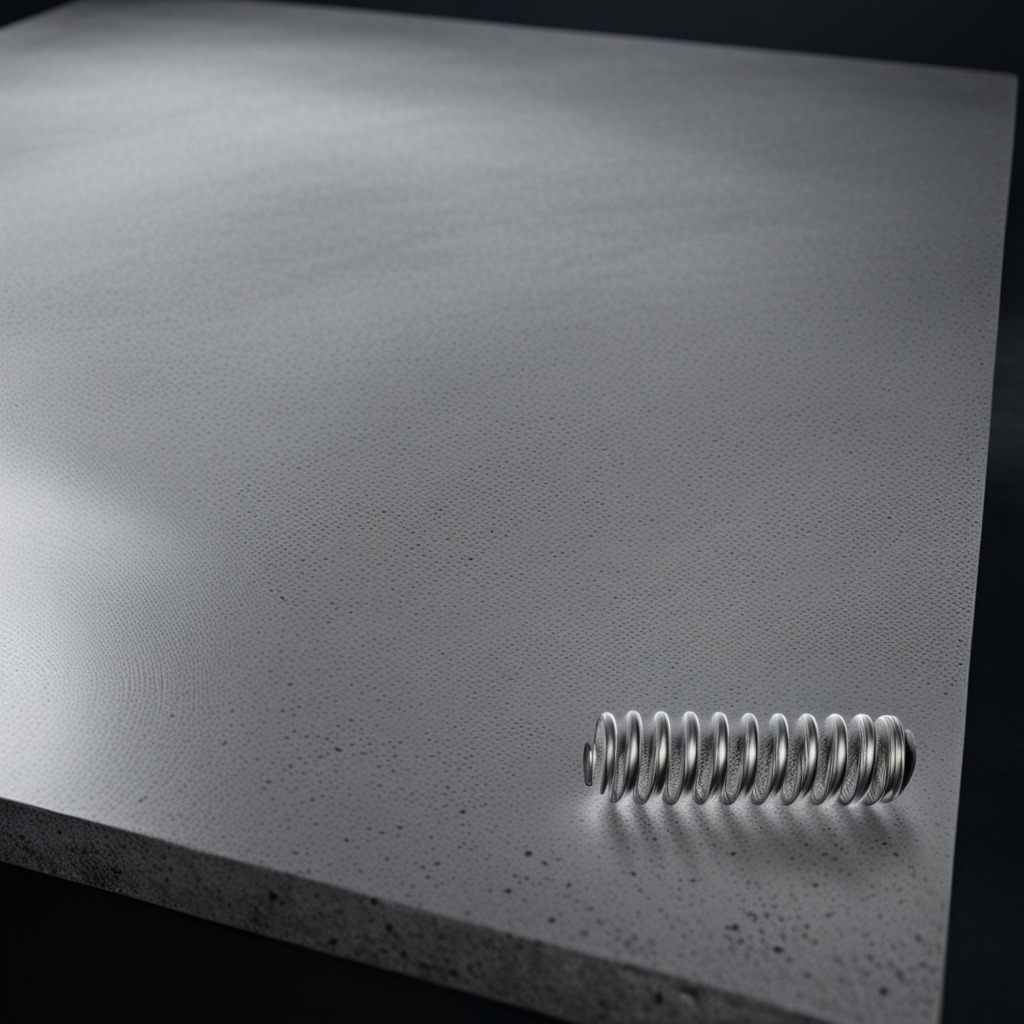
A coiled metal spring lies on the clean granite table inside a workshop at night dim ambient light soft shadows worn but